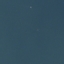
Land use / land cover: SeaLake